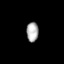
Tissue: lung
Cell type: Endothelial cells
Senescence score: 0.5628
Nuclear area (px): 231
Mean DAPI intensity: 172.26